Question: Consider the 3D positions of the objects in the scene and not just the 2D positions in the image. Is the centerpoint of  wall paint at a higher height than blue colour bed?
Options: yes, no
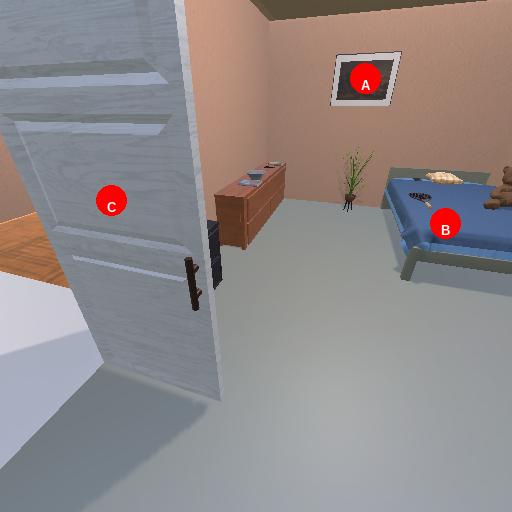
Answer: yes